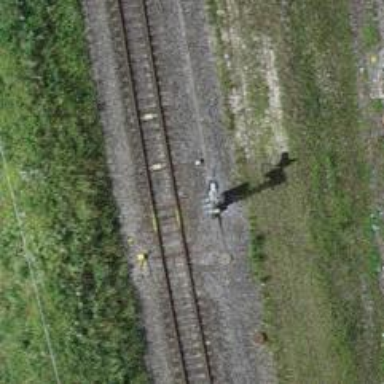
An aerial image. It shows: Railway signal.